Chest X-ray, PA view. Patient: 64 years old, sex F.
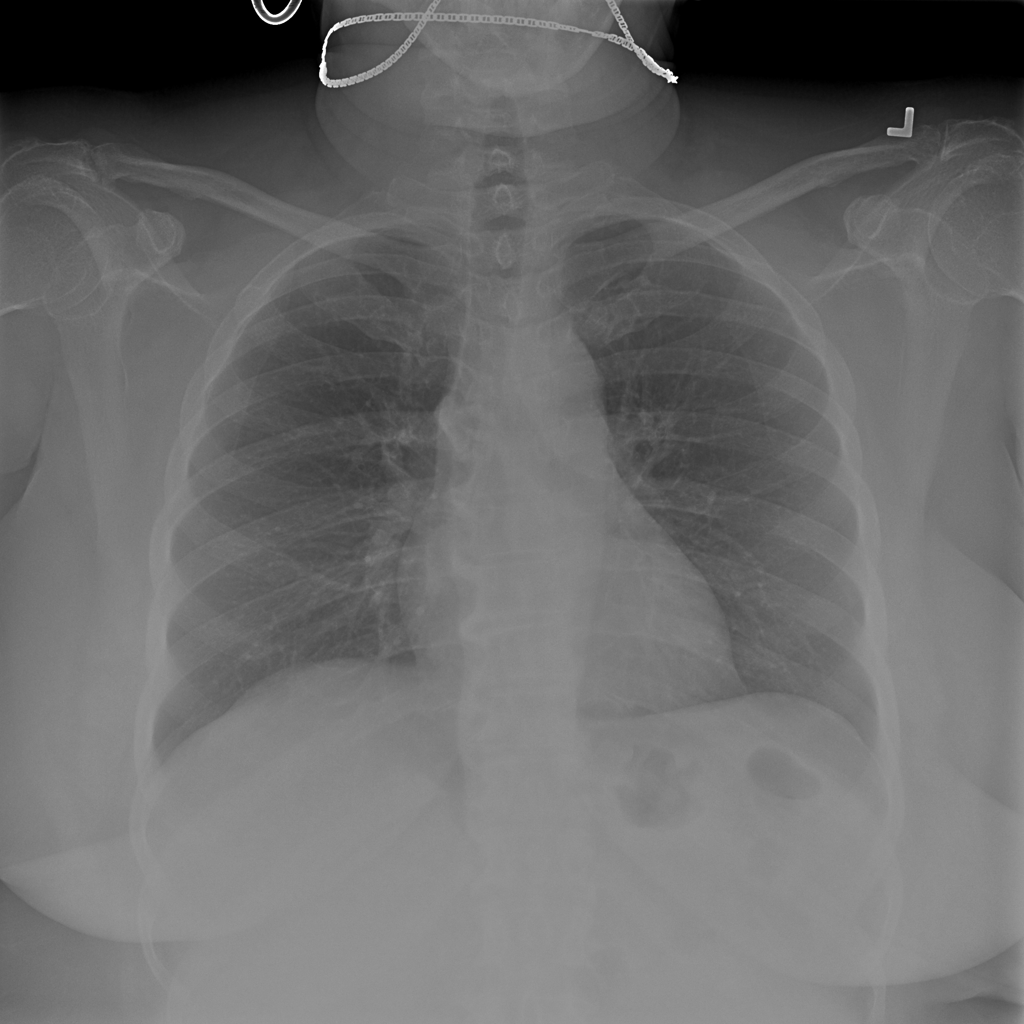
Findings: No Finding